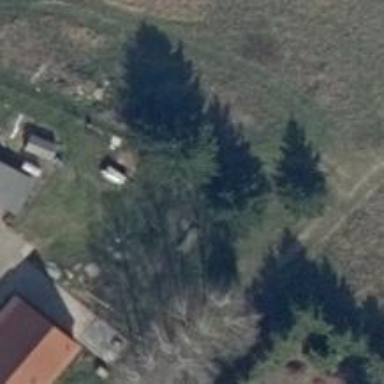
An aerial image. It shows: Single tag "natural: tree."